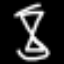
Label: hourglass